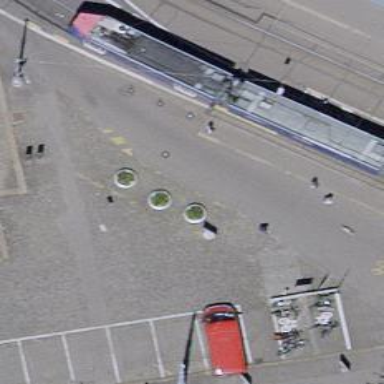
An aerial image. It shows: Planter barrier.